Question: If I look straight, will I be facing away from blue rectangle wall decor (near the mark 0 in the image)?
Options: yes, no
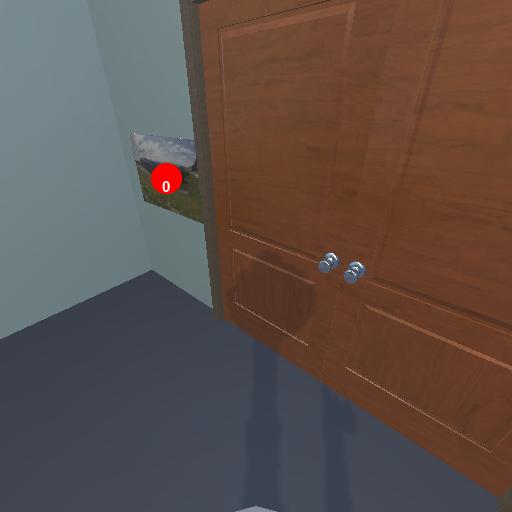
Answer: yes